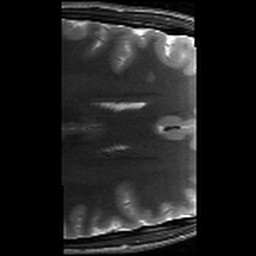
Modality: T2w
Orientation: axial
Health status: healthy
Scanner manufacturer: siemens
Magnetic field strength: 3 T
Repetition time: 8.02 s
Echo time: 0.08 s